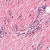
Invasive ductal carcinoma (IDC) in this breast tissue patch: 1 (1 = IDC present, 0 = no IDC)